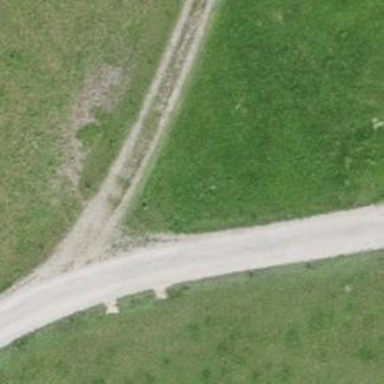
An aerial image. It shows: Grassy track with grade5 tracktype.